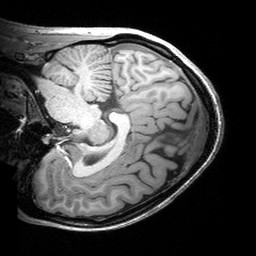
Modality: T1w
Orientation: sagittal
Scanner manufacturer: siemens
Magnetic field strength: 3 T
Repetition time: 2.53 s
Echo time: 0.00299 s